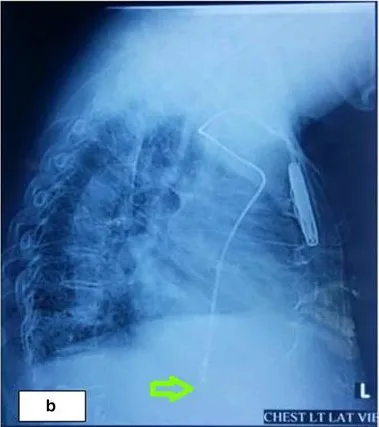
Chest X-ray demonstrating evidence of Twiddler's syndrome. B; Chest X-ray lateral view showing the distal end of the ventricular lead in the right atrium (green arrow).
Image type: radiology (x_ray)